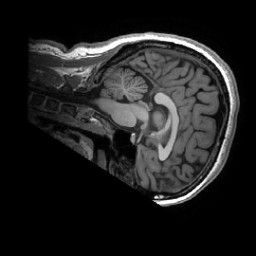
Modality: T1w
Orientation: sagittal
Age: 30
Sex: female
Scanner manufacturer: ge
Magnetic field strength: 3 T
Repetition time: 0.0073 s
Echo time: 0.003 s